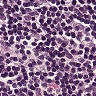
Metastatic tissue present: no